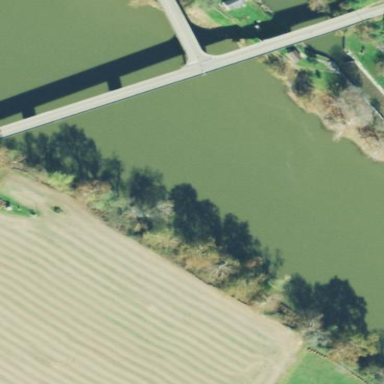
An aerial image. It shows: Bridge with beam structure.